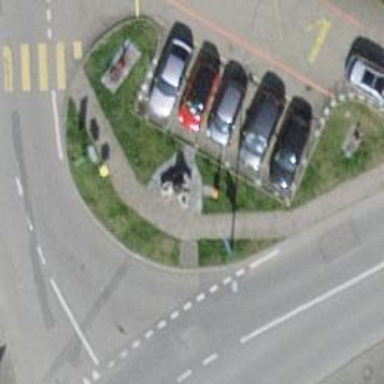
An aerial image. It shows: Fountain.